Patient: sex F, age 67
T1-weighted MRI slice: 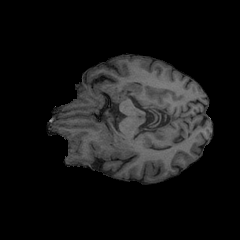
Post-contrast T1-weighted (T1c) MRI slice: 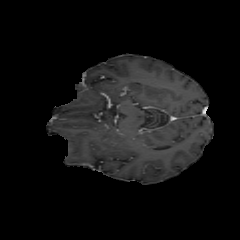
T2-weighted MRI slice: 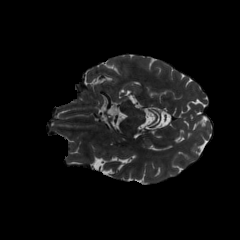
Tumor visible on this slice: no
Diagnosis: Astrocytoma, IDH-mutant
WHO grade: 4